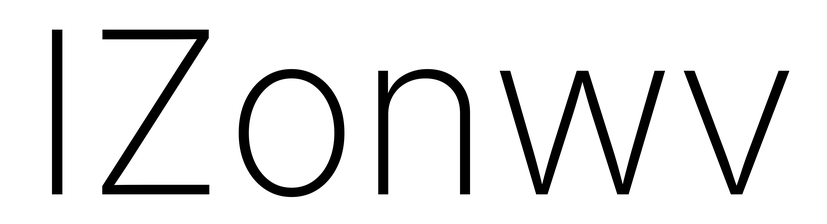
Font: Inter_ExtraLight